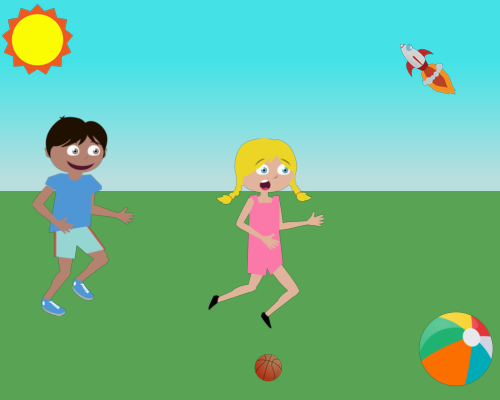
small rocket on right small sun on left corner big boy on left facing right running position in from bottom big girl running facing right shocked in center small basketball up front beach ball right corner great job